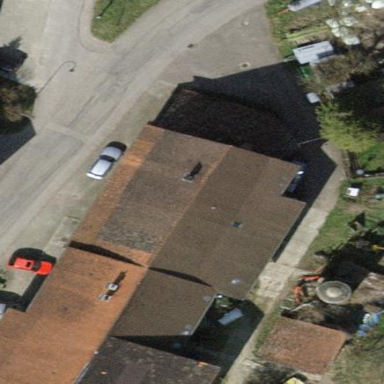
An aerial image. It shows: Farm building with gabled roof.